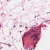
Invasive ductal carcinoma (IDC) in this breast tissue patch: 0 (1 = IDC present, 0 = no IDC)